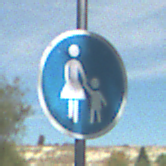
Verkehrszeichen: Gehweg
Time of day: Midday
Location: Outdoor (Special)
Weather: PartlyCloudy
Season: NotSpecified
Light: Natural